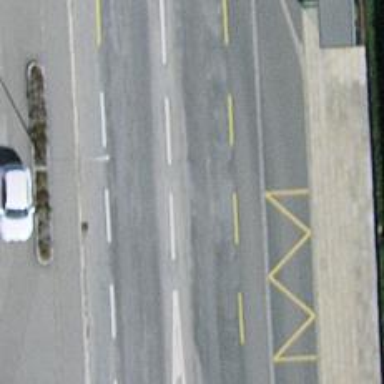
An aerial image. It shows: Public transport stop position.